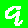
Digit: 9